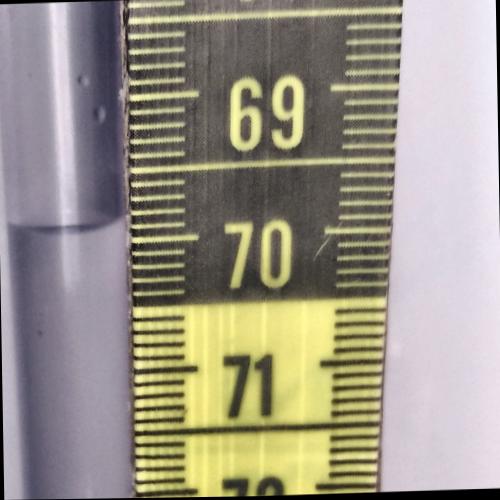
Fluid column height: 69.9 cm